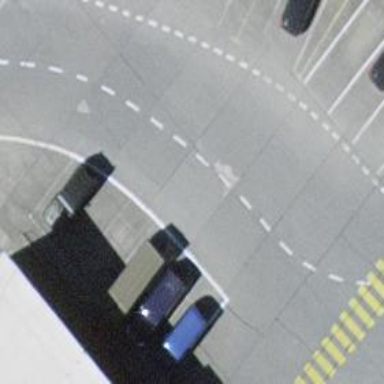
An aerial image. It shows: Parking area with surface.